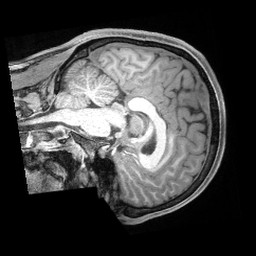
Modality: T1w
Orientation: sagittal
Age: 21
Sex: male
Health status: healthy
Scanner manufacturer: siemens
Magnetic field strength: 3 T
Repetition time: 2.4 s
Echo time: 0.00194 s